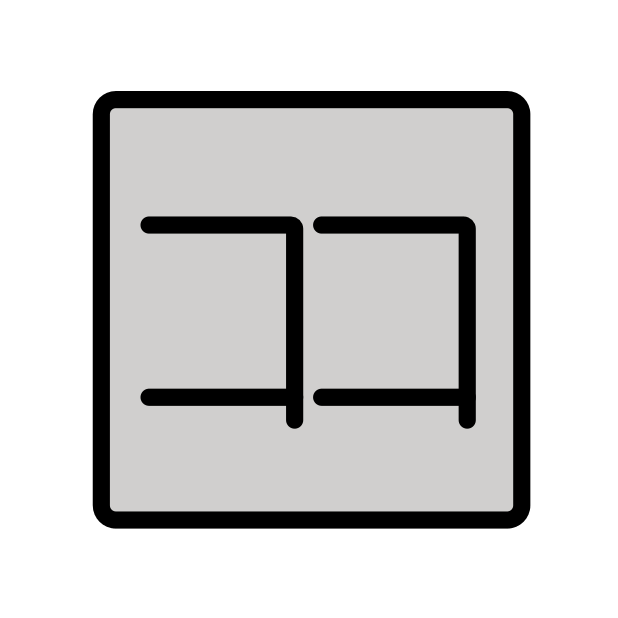
Japanese “here” button